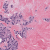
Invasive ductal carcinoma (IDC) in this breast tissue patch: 1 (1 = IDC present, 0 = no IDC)